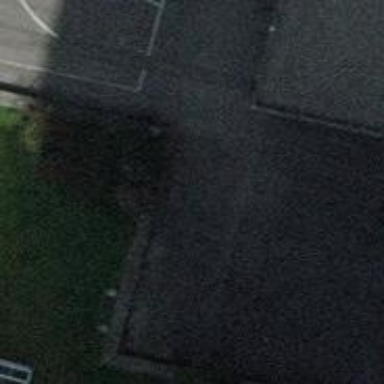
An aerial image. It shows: Pedestrian road with asphalt surface.